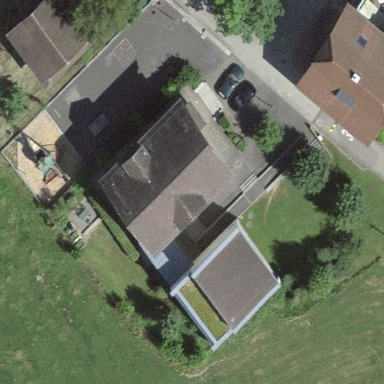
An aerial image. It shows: School.